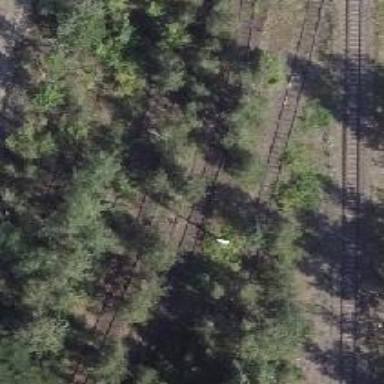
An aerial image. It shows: Abandoned railway.